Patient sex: M
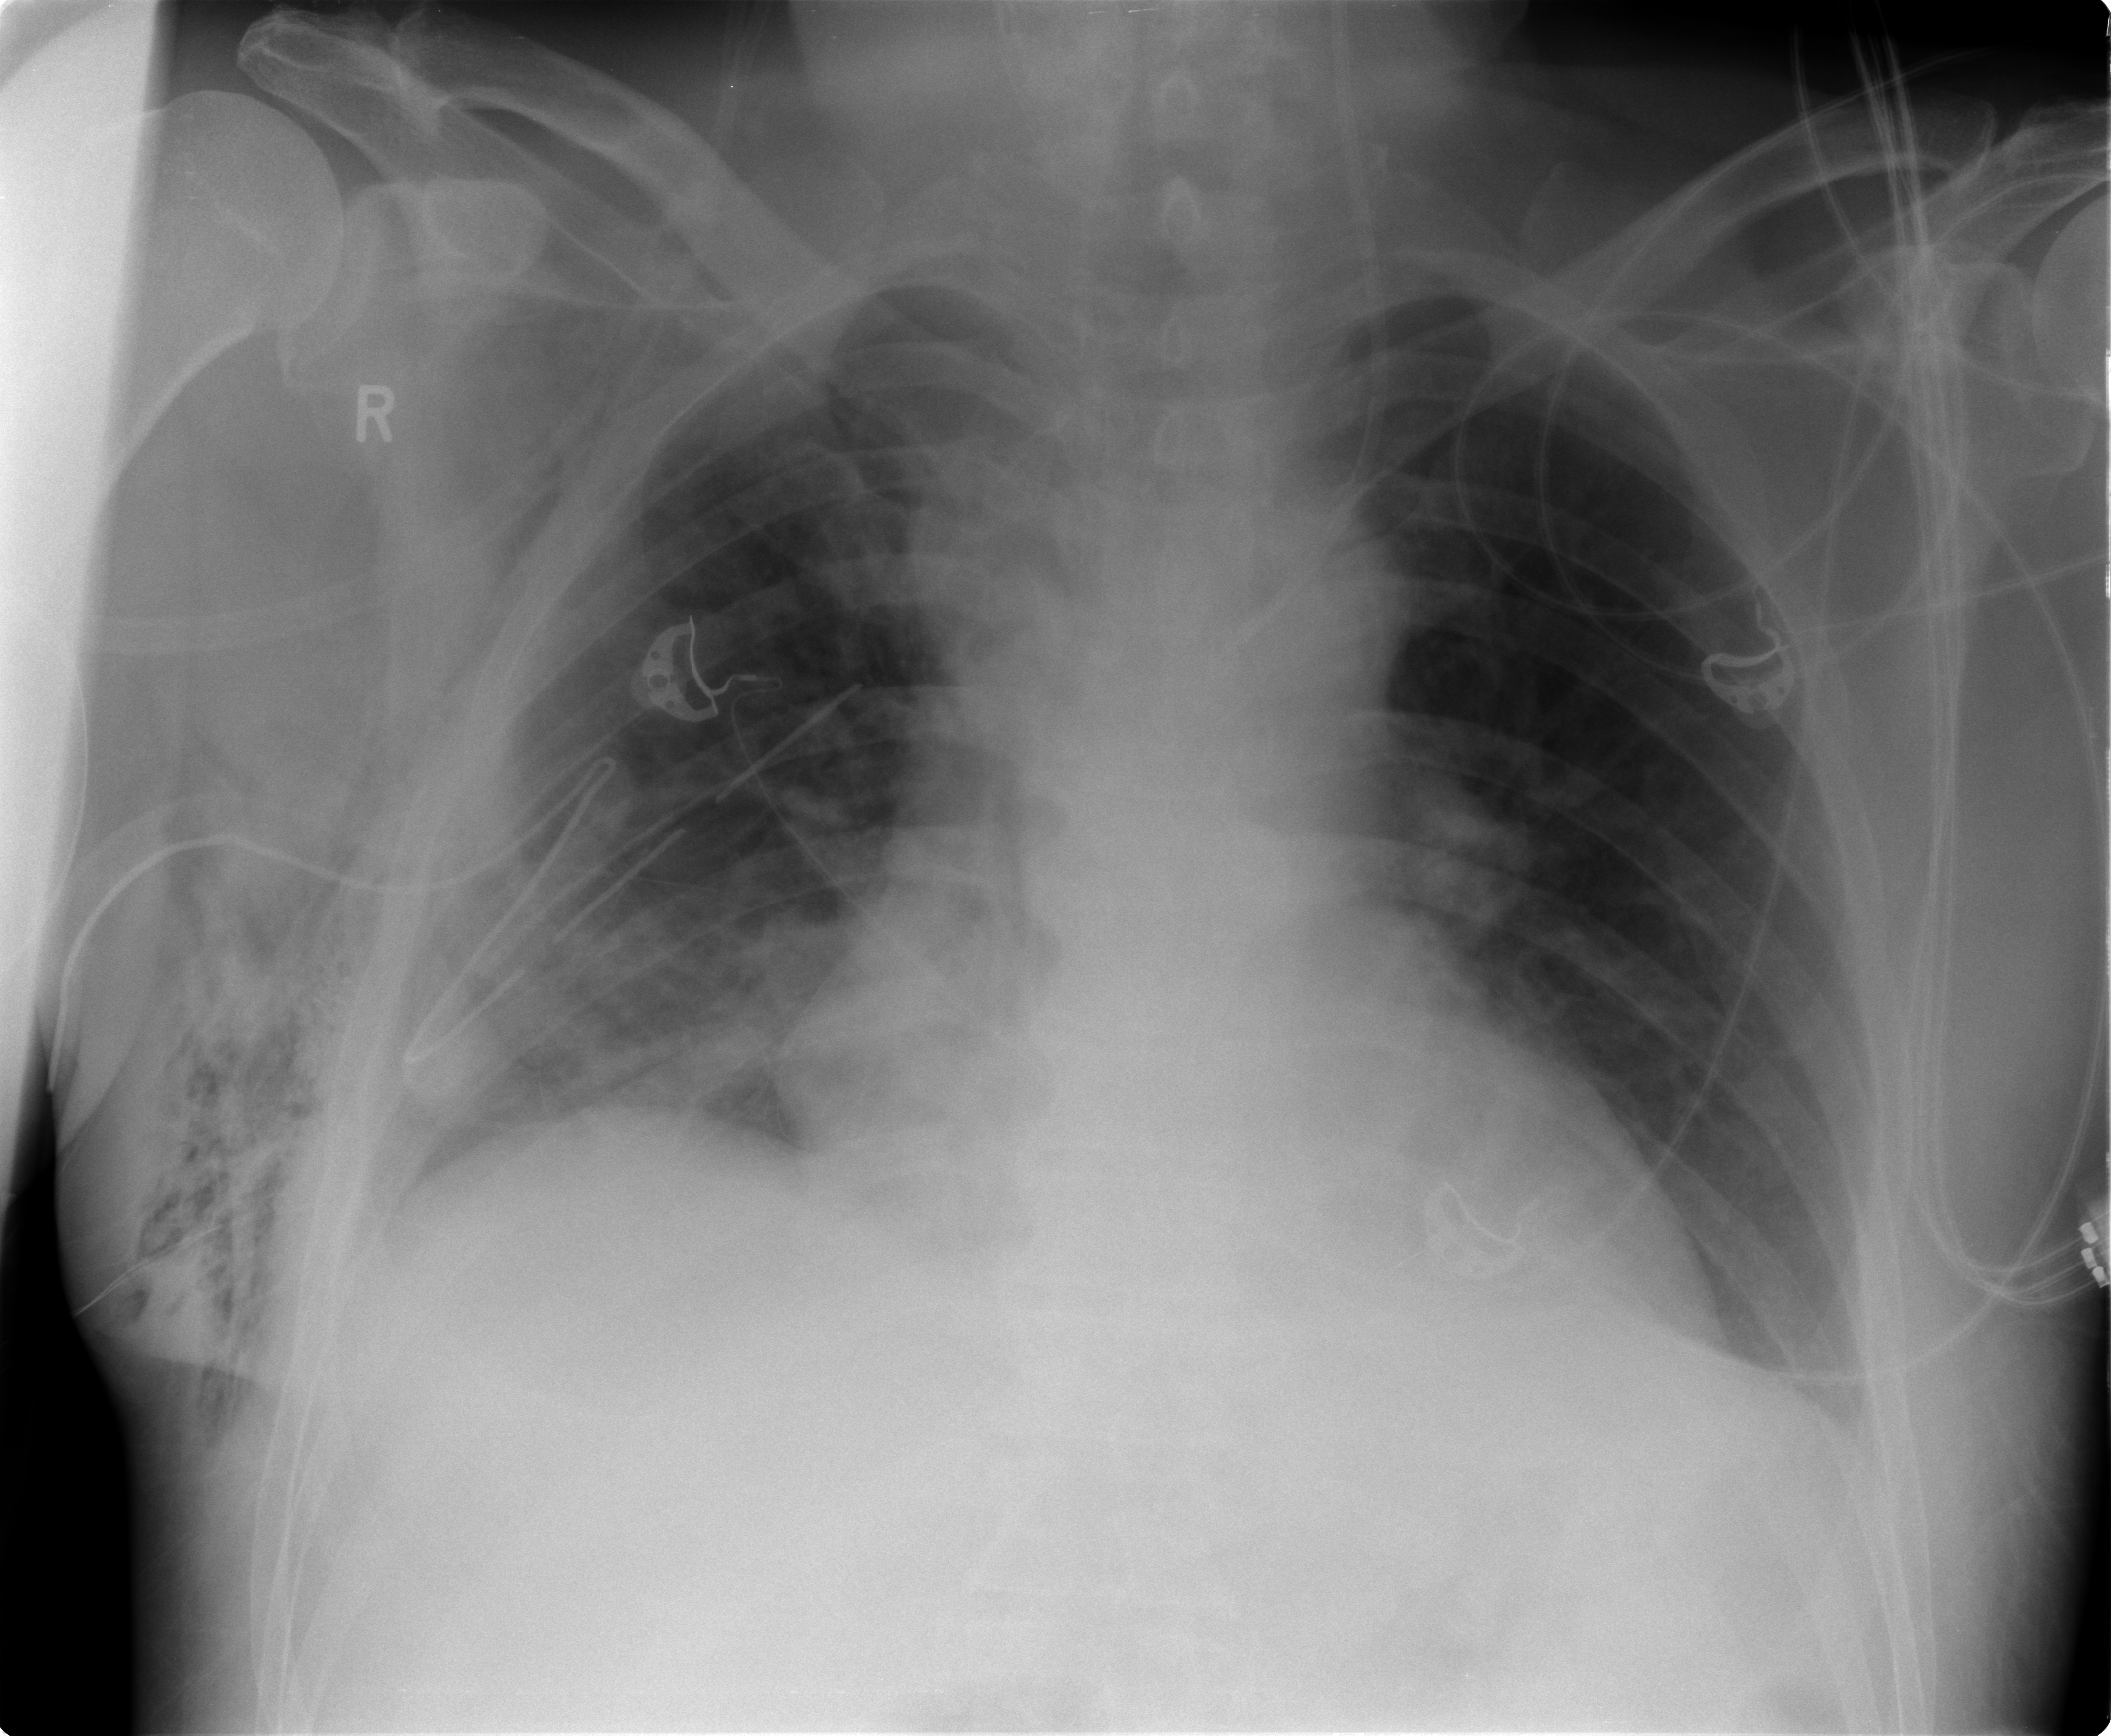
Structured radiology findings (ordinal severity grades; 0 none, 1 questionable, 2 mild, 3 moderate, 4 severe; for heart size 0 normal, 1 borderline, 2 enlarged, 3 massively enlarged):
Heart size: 1
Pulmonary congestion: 0
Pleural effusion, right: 1
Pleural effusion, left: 0
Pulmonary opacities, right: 1
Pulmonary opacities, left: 0
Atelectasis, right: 2
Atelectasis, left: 0